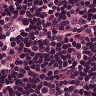
Metastatic tissue present: no